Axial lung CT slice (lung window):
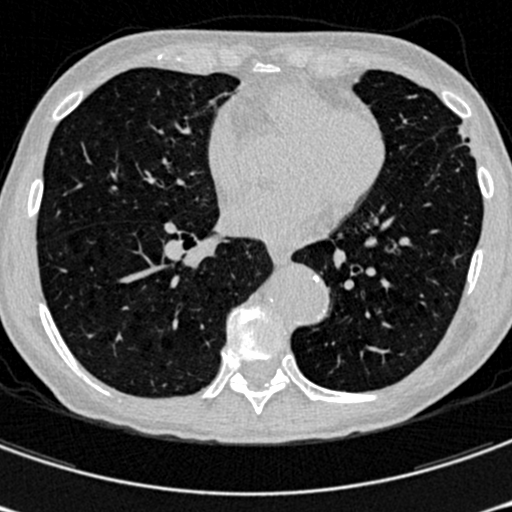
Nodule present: no